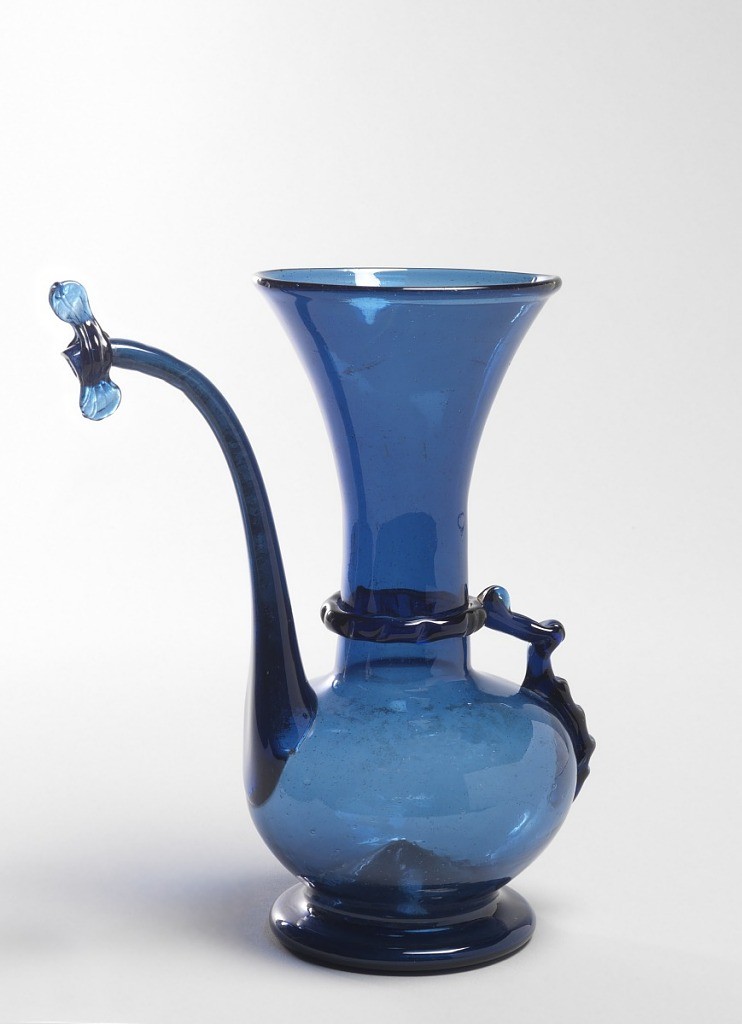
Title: Ewer
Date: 17th–18th century
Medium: Blown glass, applied blown glass decoration
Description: Dark blue glass vessel with long flaring neck and stout globular body; one handle of applied glass and long upturned spout.